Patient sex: M
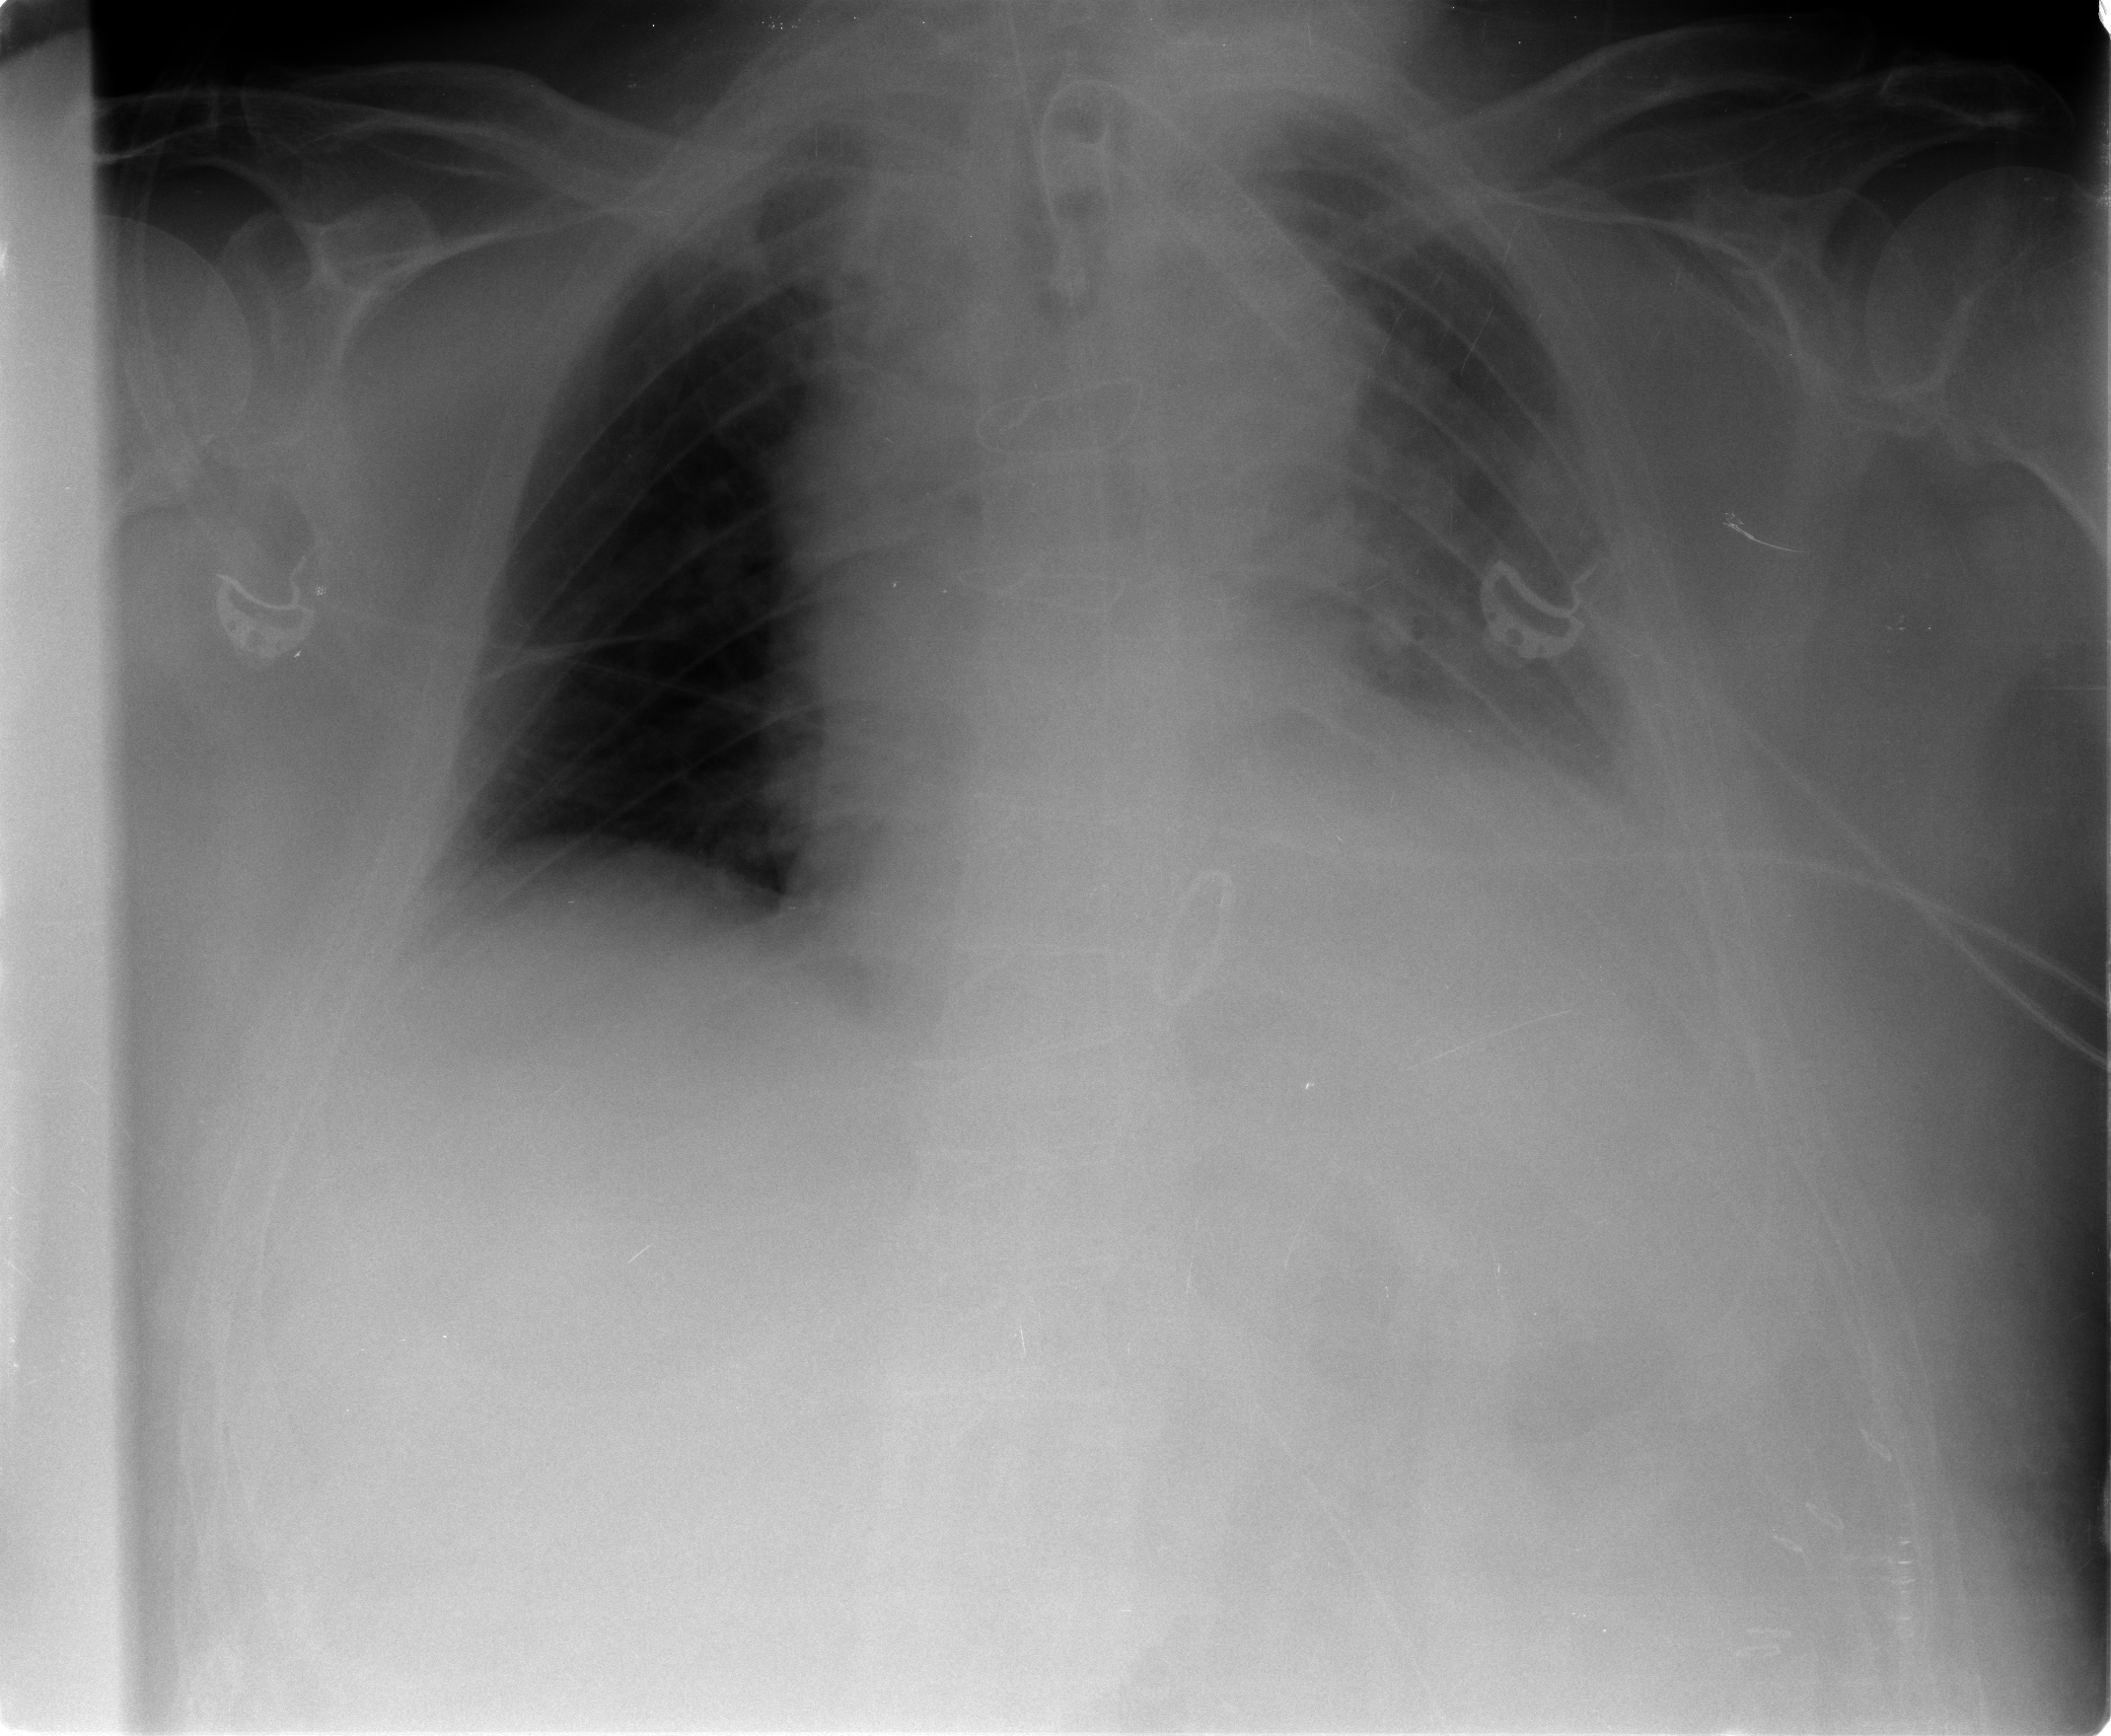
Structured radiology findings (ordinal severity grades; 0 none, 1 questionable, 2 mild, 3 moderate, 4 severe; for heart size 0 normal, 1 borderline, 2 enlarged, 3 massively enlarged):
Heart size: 2
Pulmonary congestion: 0
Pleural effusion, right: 0
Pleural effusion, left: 3
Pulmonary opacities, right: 0
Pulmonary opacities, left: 2
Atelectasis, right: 0
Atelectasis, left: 3